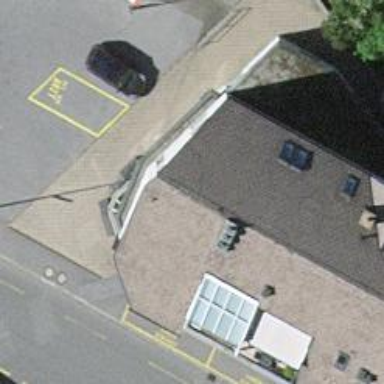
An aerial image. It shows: Café with bakery inside.